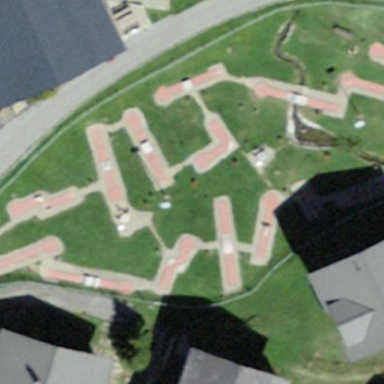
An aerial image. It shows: Miniature golf course.